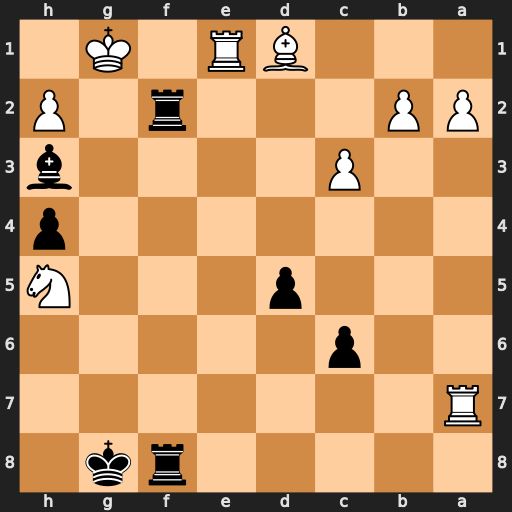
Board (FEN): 5rk1/R7/2p5/3p3N/7p/2P4b/PP3r1P/3BR1K1
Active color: b
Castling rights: -
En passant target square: -
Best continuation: Rf1+ Rxf1 Rxf1#